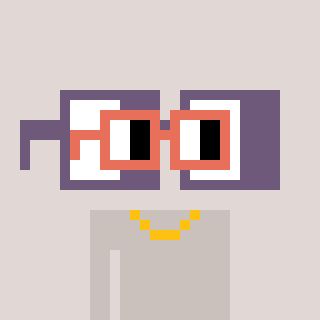
a pixel art character with square orange glasses, a glasses-shaped head and a foggrey-colored body on a warm background